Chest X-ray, PA view. Patient: 56 years old, sex M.
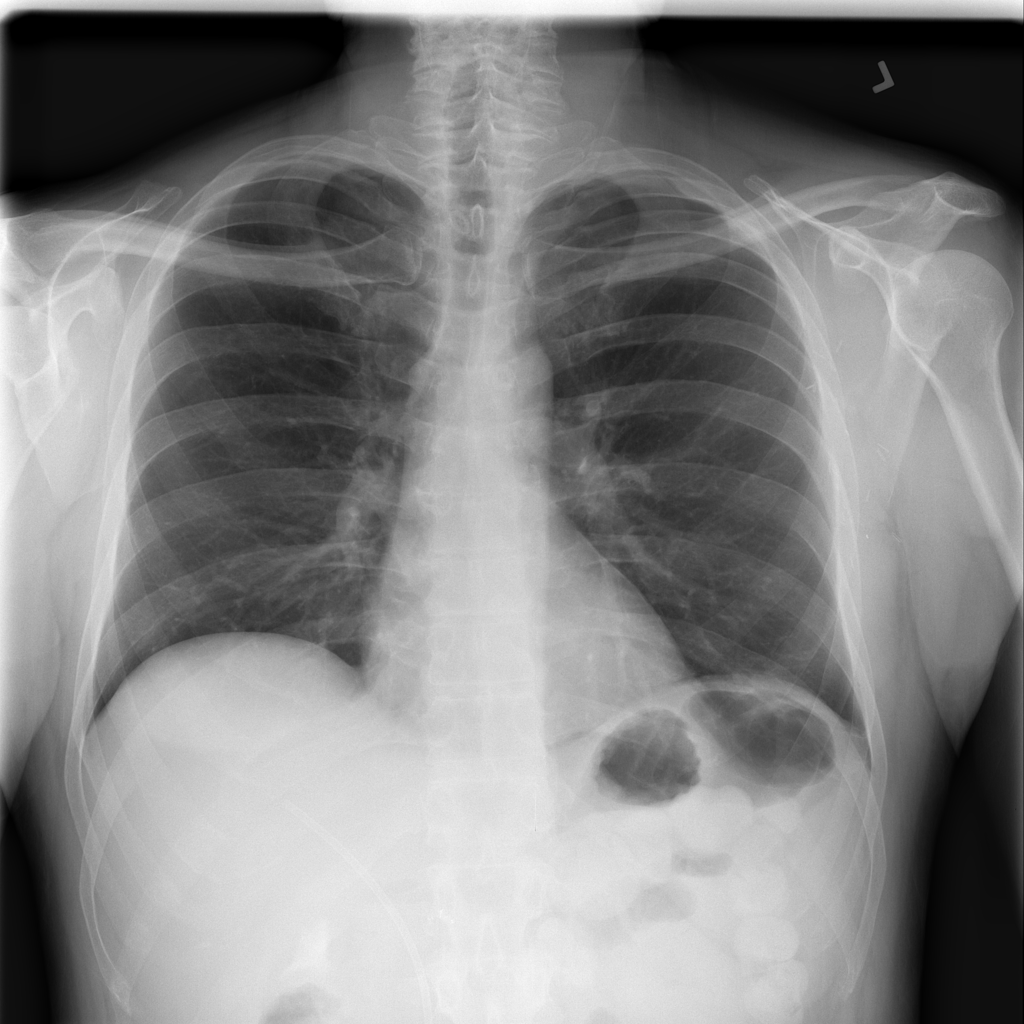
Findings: No Finding